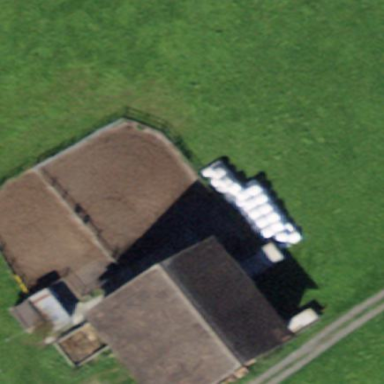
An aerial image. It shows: Farmyard area.